Question: I'm using <URL> to develop android applications.
I wonder if there is any shortcut available, e.g. 'back' / 'home'. I need them because there are some applications which don't provide 'back' or 'quit' buttons, if I run them, I don't get a way to quit.
---
There is no navigation bar in the bottom, see my screenshot:

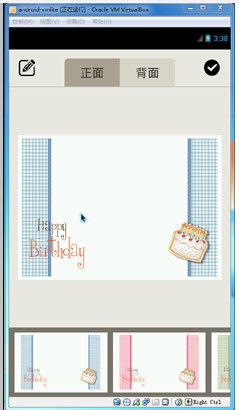
Answer: Home key
Esc key
Right mouse click
Also you should see navigation bar at bottom with Back, Home, Recent Apps special keys